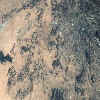
Label: land